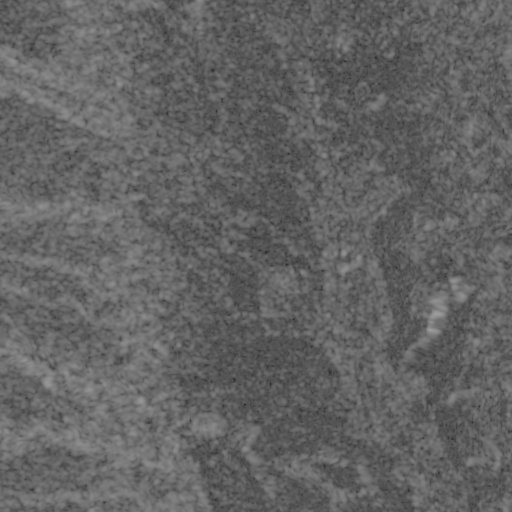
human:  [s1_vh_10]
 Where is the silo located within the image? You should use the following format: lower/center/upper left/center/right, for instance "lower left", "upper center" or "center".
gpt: The silo is located in the center right of the image.
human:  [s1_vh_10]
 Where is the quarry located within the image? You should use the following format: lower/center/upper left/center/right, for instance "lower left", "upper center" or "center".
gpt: There is no quarry in the image.

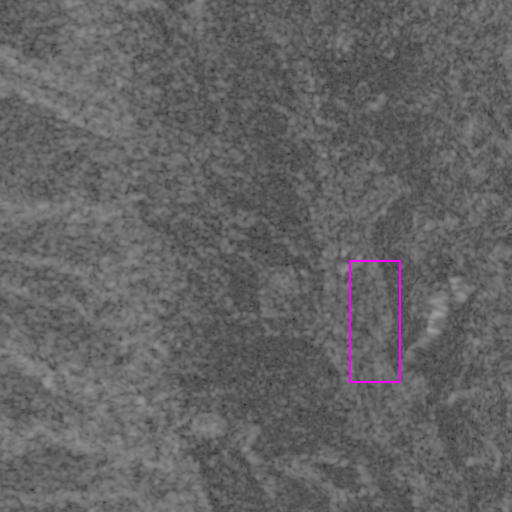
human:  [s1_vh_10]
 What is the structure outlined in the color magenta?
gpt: The structure outlined in magenta is a crop field.
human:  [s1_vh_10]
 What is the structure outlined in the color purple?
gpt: There is no purple outline.